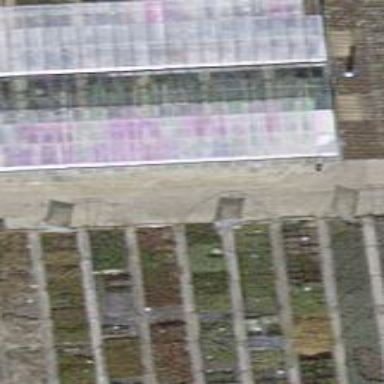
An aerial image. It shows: Greenhouse.